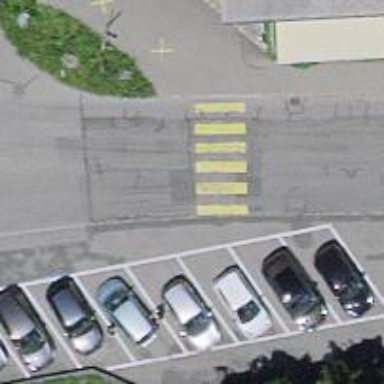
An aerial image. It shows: Zebra crossing on the road.